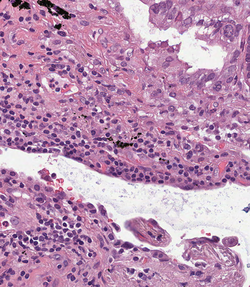
Tumor epithelial tissue: yes
Tumor-associated stroma tissue: yes
Normal tissue: no